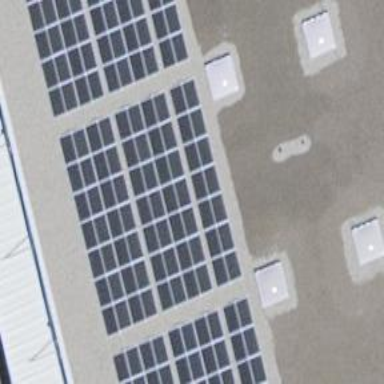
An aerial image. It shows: Solar power generator with photovoltaic panels.